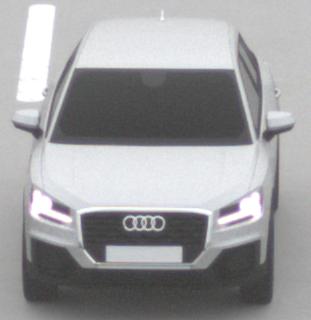
Make: Audi
Model: Q2
Model produced from: 2016
Model produced until: 2020
Doors: 5
Color: white
Road condition: dry road
Daytime: morning or afternoon
Contrast: low contrast